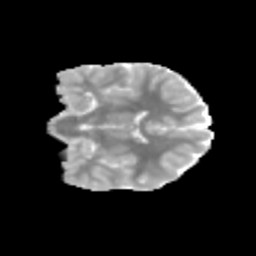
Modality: MD
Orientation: coronal
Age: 12
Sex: male
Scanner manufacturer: siemens
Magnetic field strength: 3 T
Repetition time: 3.8 s
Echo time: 0.07 s